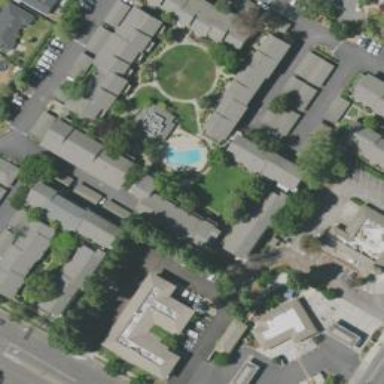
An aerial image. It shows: Residential area with apartments.